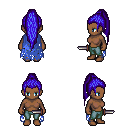
a pixel art fantasy rpg character, female body template, human, dark skin, blue tattered cape, teal pants, blue extra-long topknot hairstyle, dagger, four views (front, back, left, right), 2x2 character sprite sheet, small pixel art, hard edges, no anti-aliasing